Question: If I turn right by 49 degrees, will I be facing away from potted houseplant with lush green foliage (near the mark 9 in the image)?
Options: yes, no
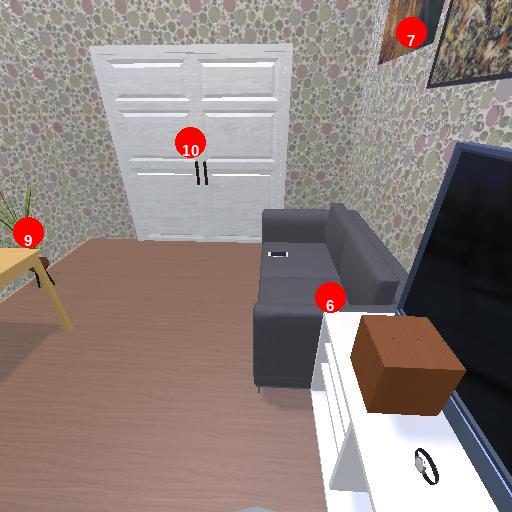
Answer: yes